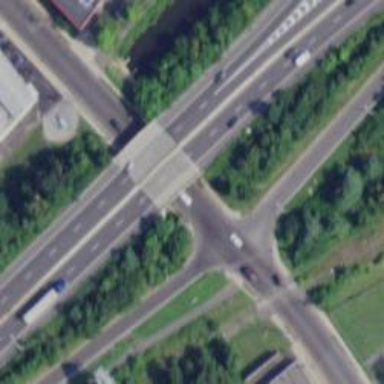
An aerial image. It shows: Urban freeway expressway bridge crossing over the motorway.